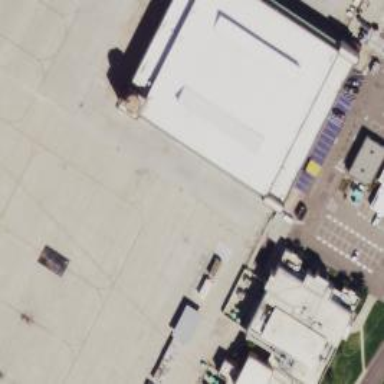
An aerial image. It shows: Hangar located at airport.